Question: When using Typeahead/Bloodhound with a remote option, when the local/prefetch results are under the "limit" (5) the suggestions shown are not related to the input. Looks likes its just showing from the top of the results set up to 5.
Photo: 'Love' is the expected result, everything else is unrelated:

My code:
'''
var keywords = [
{"value": "Ambient"}, {"value": "Blues"},{"value": "Cinematic"},{"value": "Classical"},{"value": "Country"},
{"value": "Electronic"},{"value": "Holiday"},{"value": "Jazz"},{"value": "Lounge"},{"value": "Folk"},
{"value": "Hip Hop"},{"value": "Indie"},{"value": "Pop"},{"value": "Post Rock"},{"value": "Rock"},{"value": "Singer-Songwriter"},{"value": "Soul"},
{"value": "World"},{"value": "Happy"},{"value": "Sad"},{"value": "Love"},{"value": "Angry"},
{"value":"Joy"},{"value": "Delight"},{"value": "Light"},{"value": "Dark"},{"value": "Religious"},{"value": "Driving"},
{"value":"Excited"},{"value": "Yummy"},{"value": "Delicious"},{"value": "Fun"},{"value": "Rage"},
{"value":"Hard"},{"value": "Soft"}
];
// Instantiate the Bloodhound suggestion engine
var keywordsEngine = new Bloodhound({
datumTokenizer: function (datum) {
return Bloodhound.tokenizers.whitespace(datum.value);
},
queryTokenizer: Bloodhound.tokenizers.whitespace,
local: keywords,
remote: {
url: '/stub/keywords.json',
filter: function (keywords) {
// Map the remote source JSON array to a JavaScript object array
return $.map(keywords, function (keyword) {
return {
value: keyword.value
};
});
}
},
prefetch: {
url: '/stub/keywords.json',
filter: function (keywords) {
// Map the remote source JSON array to a JavaScript object array
return $.map(keywords, function (keyword) {
return {
value: keyword.value
};
});
}
}
});
// kicks off the loading/processing of 'local' and 'prefetch'
keywordsEngine.initialize();
$('#keyword-search-input').typeahead({
hint: true,
highlight: true,
minLength: 1
},
{
name: 'keyword',
displayKey: 'value',
// 'ttAdapter' wraps the suggestion engine in an adapter that
// is compatible with the typeahead jQuery plugin
source: keywordsEngine.ttAdapter()
});
'''
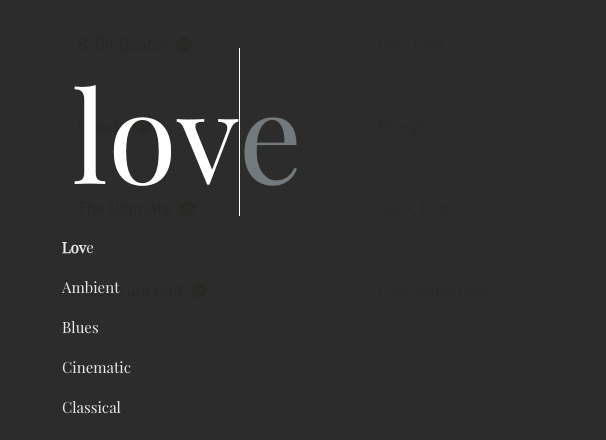
Answer: Upon further research, I think I need to filter remote suggestions manually, according to this thread on the Github Issues for Typeahead.js:
"So the idea is I guess that the data returned from remote should already be filtered by the remote, so no further filtering is done on that."
<URL>